Question: Following is the example from ?lm.ridge of MASS package:
'''
> data(longley) # not the same as the S-PLUS dataset
> names(longley)[1] <- "y"
> lm.ridge(y ~ ., longley)
GNP Unemployed Armed.Forces Population Year Employed
<PHONE> 0.26352725 0.<PHONE> 0.<PHONE> -1.73702984 -1.41879853 0.23128785
> plot(lm.ridge(y ~ ., longley,
+ lambda = seq(0,0.1,0.001)))
> select(lm.ridge(y ~ ., longley,
+ lambda = seq(0,0.1,0.0001)))
modified HKB estimator is 0.006836982
modified L-W estimator is 0.<PHONE>
smallest value of GCV at 0.0057
'''

How can I calculate P values or confidence intervals like I can get in usual linear regression summary.
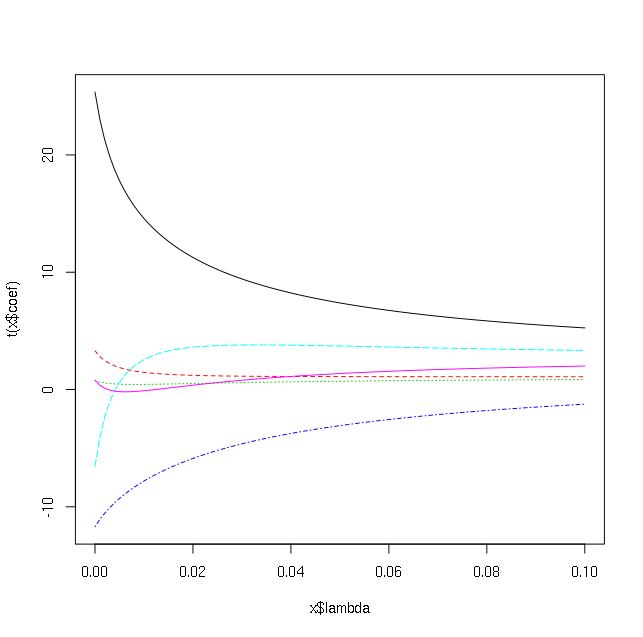
Answer: As far as I am concerned 'MASS::lm.ridge' does not calculate p-values for your coefficients. You could use the 'linearRidge' function from the 'ridge' package, however, which does. See the following example:
'''
data(longley)
names(longley)[1] <- "y"
library(ridge)
mymod <- linearRidge(y ~ ., longley)
> summary(mymod)
Call:
linearRidge(formula = y ~ ., data = longley)
Coefficients:
Estimate Scaled estimate Std. Error (scaled) t value (scaled) Pr(>|t|)
(Intercept) -1.247e+03 NA NA NA NA
GNP 4.338e-02 1.670e+01 3.689e+00 4.526 6.0e-06 ***
Unemployed 1.184e-02 4.286e+00 2.507e+00 1.710 0.0873 .
Armed.Forces 1.381e-02 3.721e+00 1.905e+00 1.953 0.0508 .
Population -2.831e-02 -7.627e-01 5.285e+00 0.144 0.8853
Year 6.566e-01 1.211e+01 2.691e+00 4.500 6.8e-06 ***
Employed 6.745e-01 9.175e+00 4.996e+00 1.836 0.0663 .
---
Signif. codes: 0 '***' 0.001 '**' 0.01 '*' 0.05 '.' 0.1 ' ' 1
Ridge parameter: 0.<PHONE>, chosen automatically, computed using 2 PCs
Degrees of freedom: model 3.67 , variance 3.218 , residual 4.123
'''
And using 'summary' you get the familiar looking table with your p-values and significance!